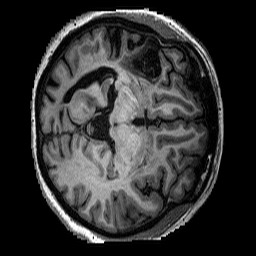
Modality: T1w
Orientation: axial
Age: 39
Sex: female
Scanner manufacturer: siemens
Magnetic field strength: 3 T
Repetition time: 2.25 s
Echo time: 0.003 s